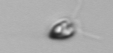
Label: Pyramimonas